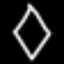
Label: diamond